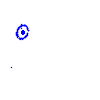
Particle: pion